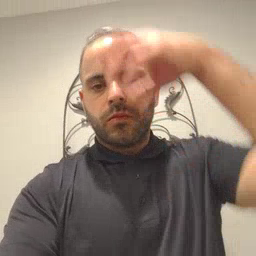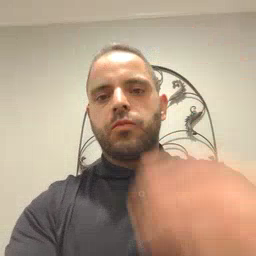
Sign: cloud